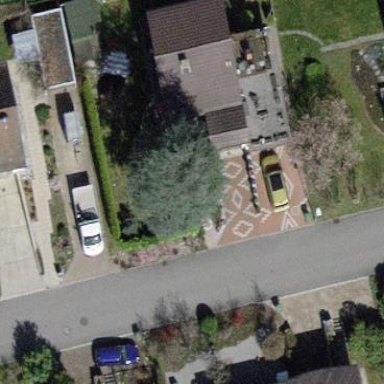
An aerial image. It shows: Residential building with tiled roof.